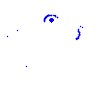
Particle: pion